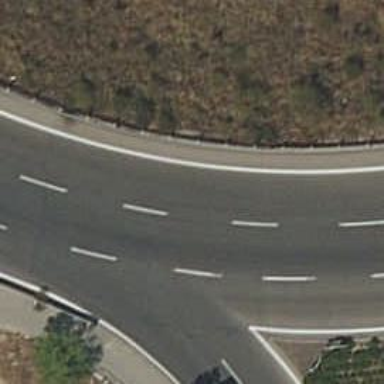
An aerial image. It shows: Primary highway with asphalt surface leading to roundabout.